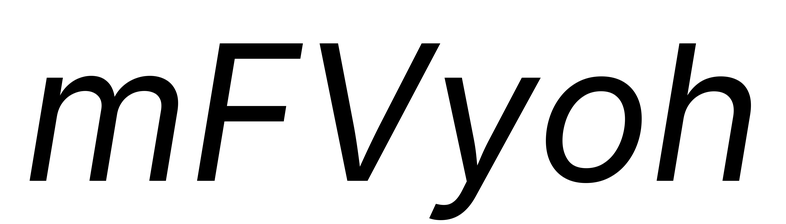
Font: Inter-Italic_Italic